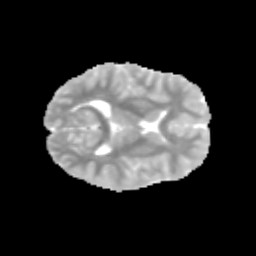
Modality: MD
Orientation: axial
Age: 11
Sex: female
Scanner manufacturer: siemens
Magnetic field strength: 3 T
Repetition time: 3.8 s
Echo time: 0.07 s